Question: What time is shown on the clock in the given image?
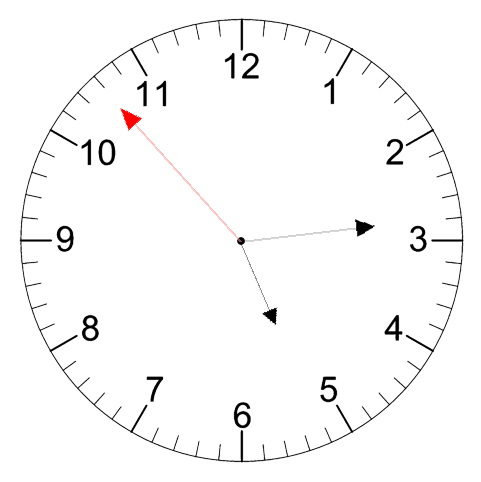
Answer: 05:13:53